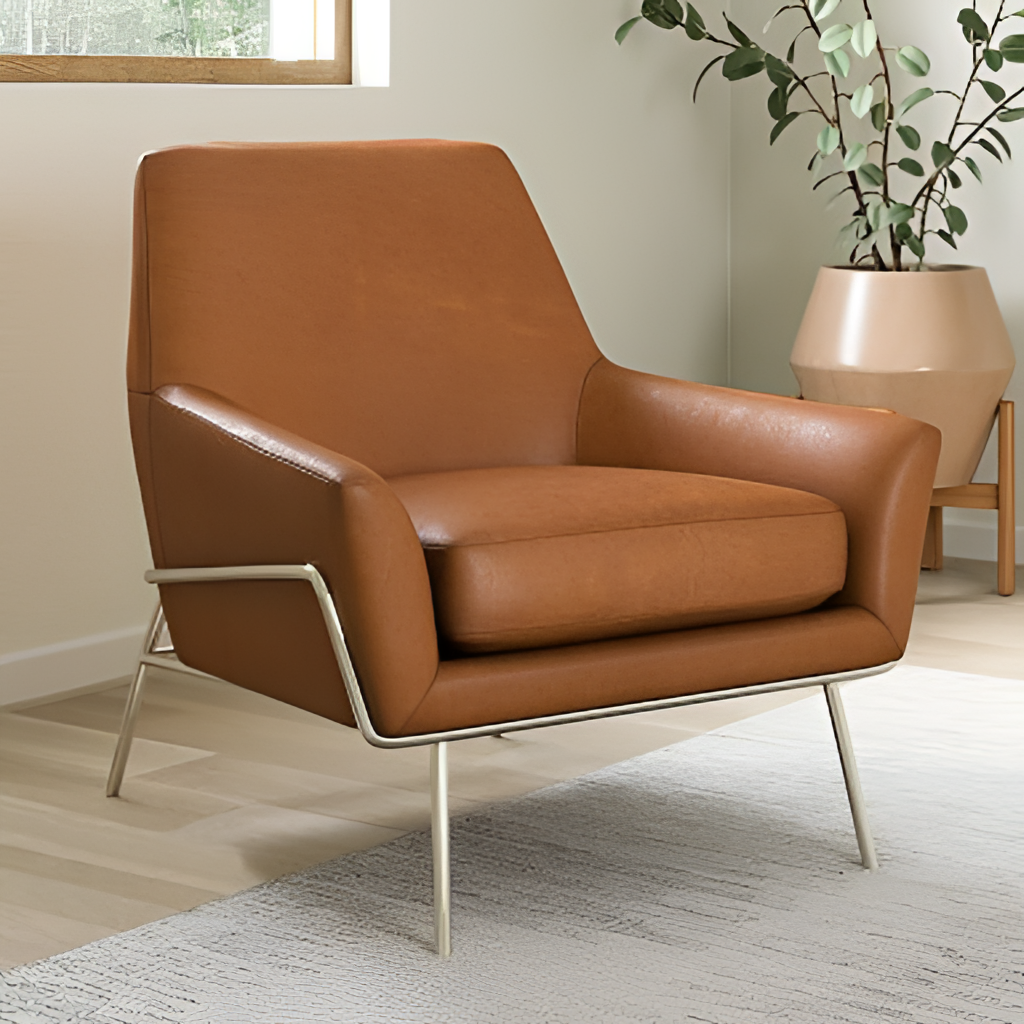
brown leather armchair, living room, wood flooring, with plank pattern, modern, paint wallpaper, with solid pattern